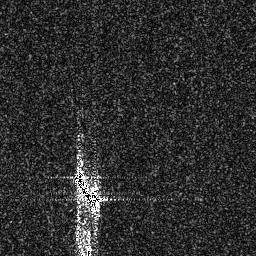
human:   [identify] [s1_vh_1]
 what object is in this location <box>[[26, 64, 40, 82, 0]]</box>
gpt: <ref>1 medium ship at the bottom</ref>